Question: We submitted our binary, but discovered that there was an error. I uploaded a new binary from XCode6 and it shows up in the Prerelease Tab of iTunesConnect. It has a higher build number (#708) as opposed to the "waiting for review" version (#704):

I can't figure out how to use one of the new binaries instead of the old binary. According to the Apple documentation, there should be a notification at the top of the screen (see the "To remove your build from review": <URL>
I don't have this notification, nor can I find a reject binary button anywhere.
Other people can't figure out how to reject either, but none of the tricks here worked for me: <URL>
Even on the mobile app, or in the Versions tab, there is no reject binary button. I've tried restarting Safari, using Chrome, etc.
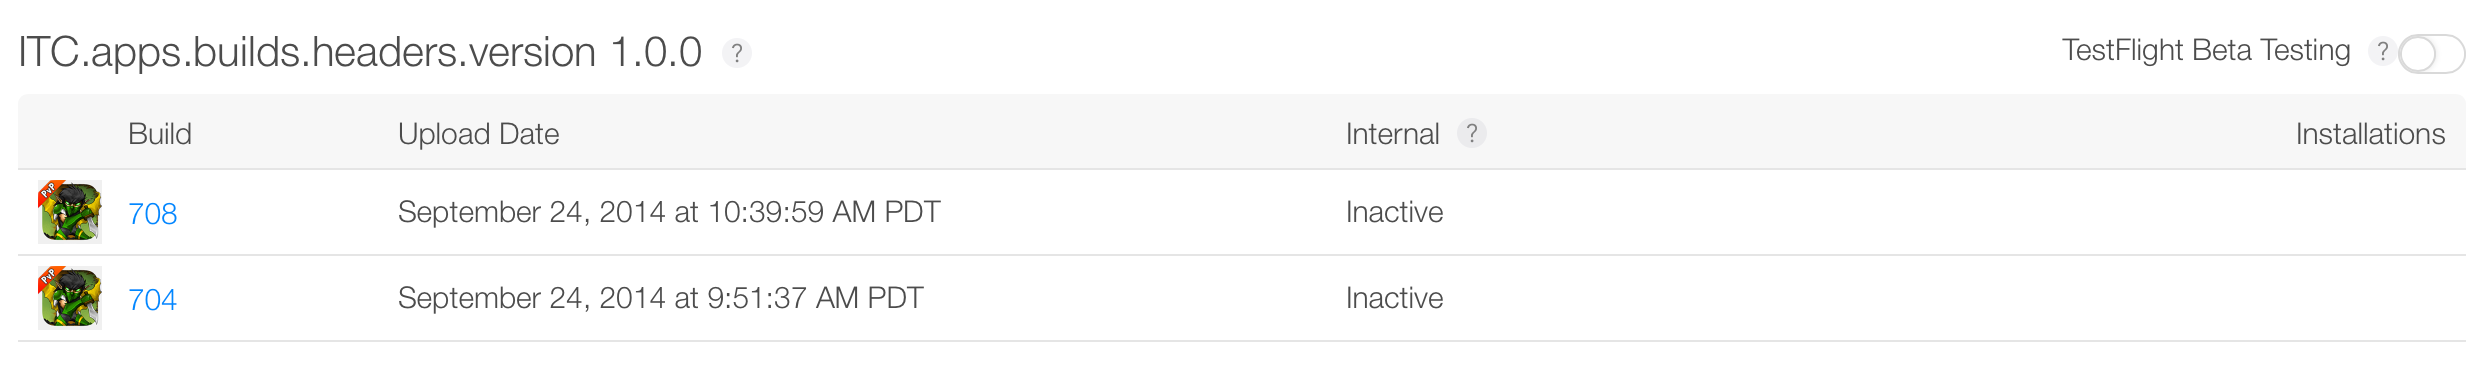
Answer: Assuming you have already selected a binary, it shows up in the Build window. Roll your mouse over the version/build number and a small - sign in a red circle appears. Click the - sign. This deletes that binary from iTunes connect.
Next you get the screen telling you to "Click + to add a build..." Click the message or the + sign next to build.

If you have submitted more than one binary, you will be left with a list of the submitted binaries. Select the radio button for the one you want to appear on the App Store, then click Done.

The other binaries are still there, so you can go back and select one of them if you like. If you really want to get rid of them completely, select them first, then reject them by clicking the - sign (as described above) until only the binary you want to keep is still there.